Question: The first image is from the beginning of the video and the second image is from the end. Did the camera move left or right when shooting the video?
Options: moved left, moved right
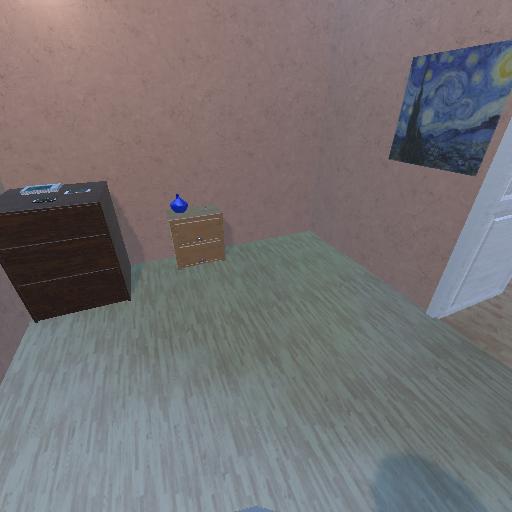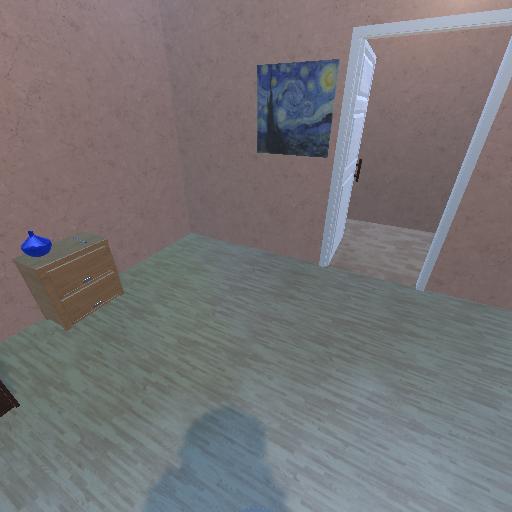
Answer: moved left